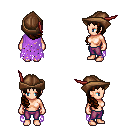
a pixel art fantasy rpg character, female body template, human, light skin, maroon tattered cape, magenta pants, brown right-swept hairstyle, leather cap, four views (front, back, left, right), 2x2 character sprite sheet, small pixel art, hard edges, no anti-aliasing